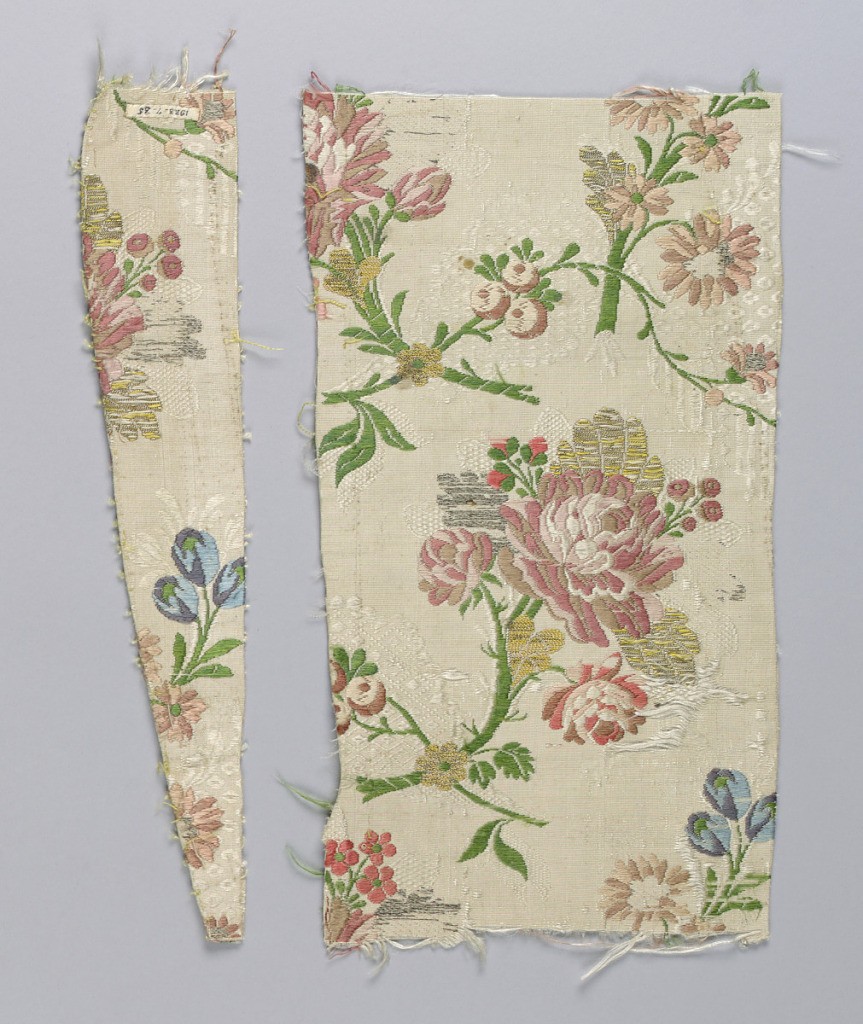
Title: Fragment
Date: late 18th century
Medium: silk, metal thread Technique: plain weave with discontinuous supplementary weft patterning (brocaded)
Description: White grosgrain with ground figure of lace-like serpentine. Large-scale sprays of roses and other flowers brocaded in polychrome silks, gold metal thread and flat silver.